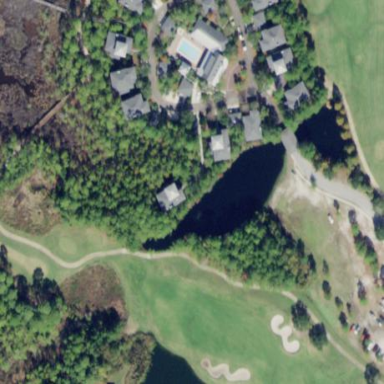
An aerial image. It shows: Picturesque scene of golf course with lateral water hazard.